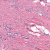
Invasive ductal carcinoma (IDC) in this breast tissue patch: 1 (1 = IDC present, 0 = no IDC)